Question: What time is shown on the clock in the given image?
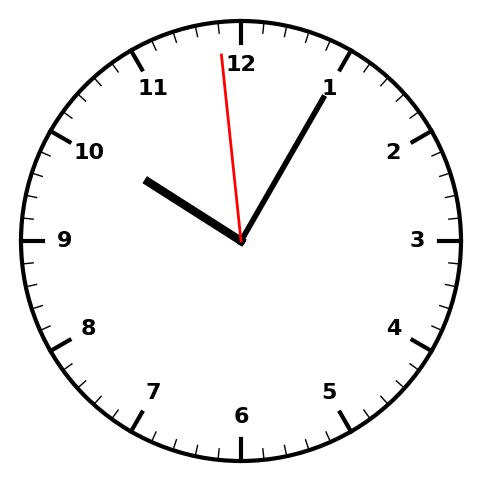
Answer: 10:04:59